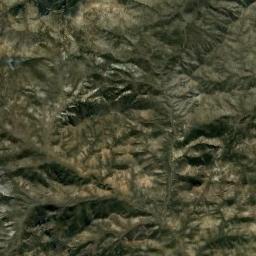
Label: mountain